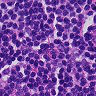
Metastatic tissue present: no